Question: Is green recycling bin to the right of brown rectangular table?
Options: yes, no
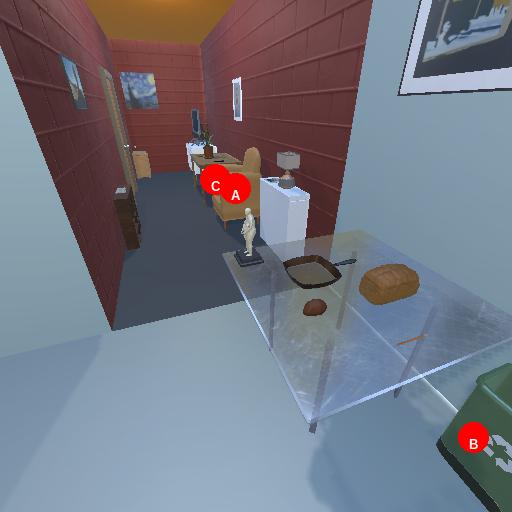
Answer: yes